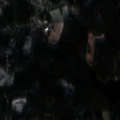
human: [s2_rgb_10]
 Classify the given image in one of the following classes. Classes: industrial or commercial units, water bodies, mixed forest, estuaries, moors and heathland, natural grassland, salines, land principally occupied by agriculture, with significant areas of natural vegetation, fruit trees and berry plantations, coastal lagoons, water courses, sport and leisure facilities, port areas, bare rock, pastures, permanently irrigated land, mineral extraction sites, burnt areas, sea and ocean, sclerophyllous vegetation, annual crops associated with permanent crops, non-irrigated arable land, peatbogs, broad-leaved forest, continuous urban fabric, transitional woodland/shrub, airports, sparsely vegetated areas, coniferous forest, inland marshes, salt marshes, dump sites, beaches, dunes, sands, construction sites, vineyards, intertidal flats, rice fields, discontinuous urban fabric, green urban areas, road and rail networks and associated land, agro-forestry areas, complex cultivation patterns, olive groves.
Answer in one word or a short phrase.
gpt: coniferous forest, mixed forest, water bodies